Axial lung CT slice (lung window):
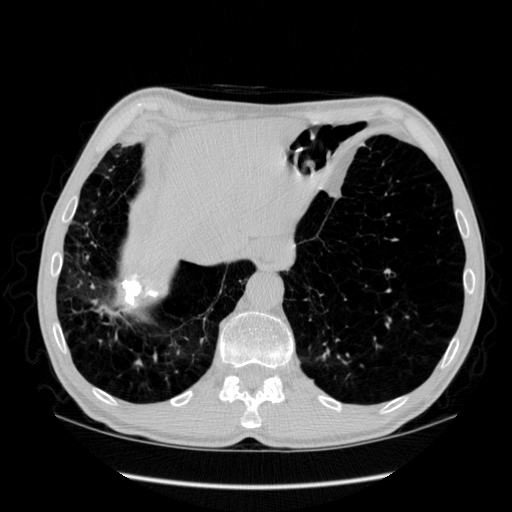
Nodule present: no